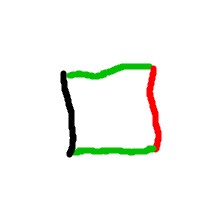
Shape: square